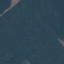
Land use / land cover: Forest